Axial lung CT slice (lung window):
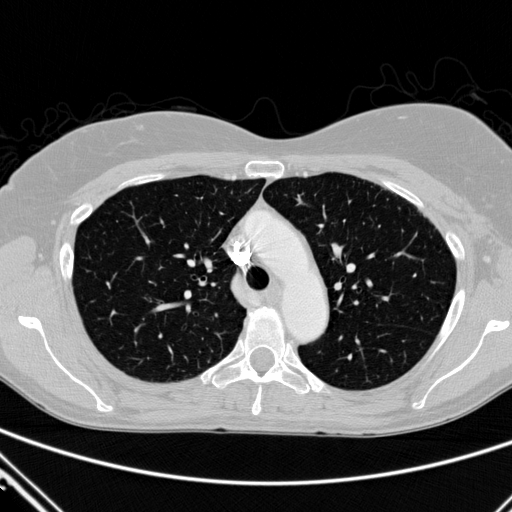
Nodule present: no